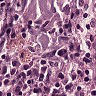
Metastatic tissue present: no